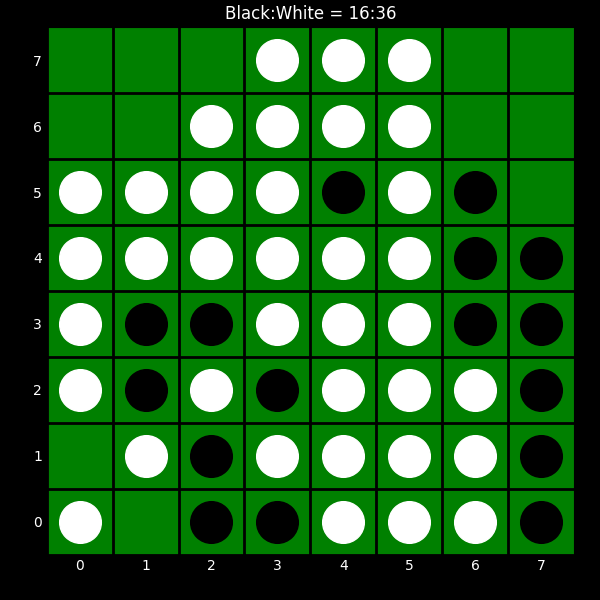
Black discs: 16
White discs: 36